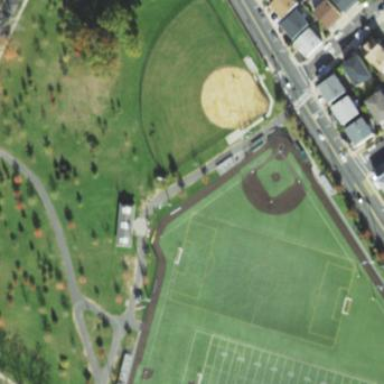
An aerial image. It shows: Baseball pitch for leisure land activities.